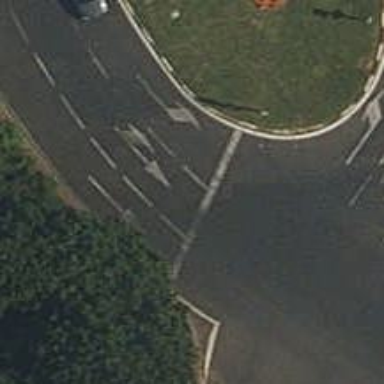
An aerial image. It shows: Circular junction on tertiary road.